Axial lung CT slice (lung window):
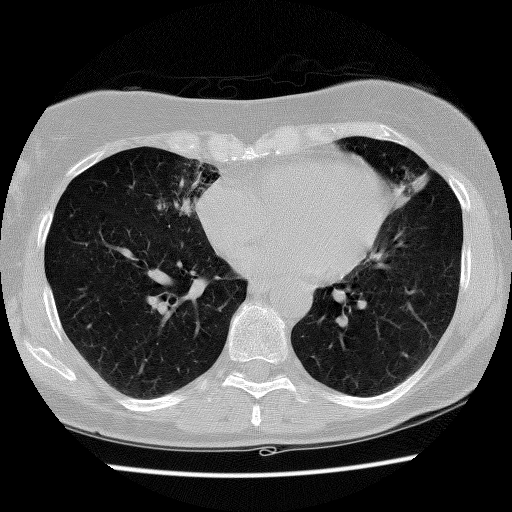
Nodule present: no